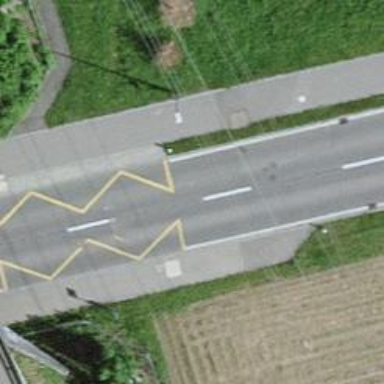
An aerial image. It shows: Bus stop with stop position for public transport.